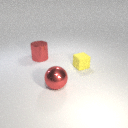
small yellow rubber cube in front of large red metal cylinder